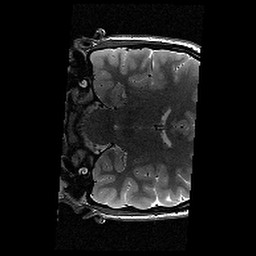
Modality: T2w
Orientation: coronal
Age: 14
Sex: female
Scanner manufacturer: siemens
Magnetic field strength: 3 T
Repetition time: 9.23 s
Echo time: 0.067 s